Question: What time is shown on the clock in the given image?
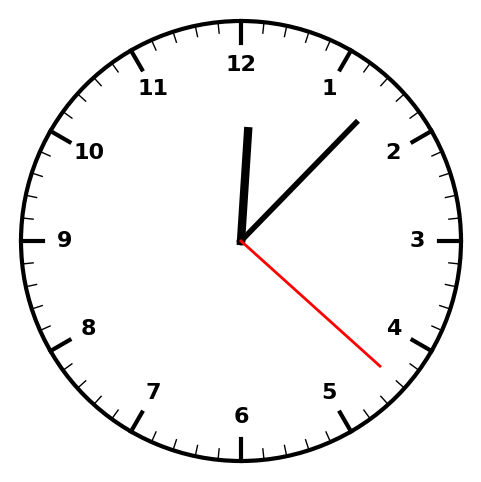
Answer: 12:07:22